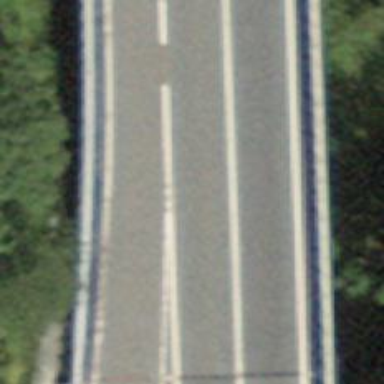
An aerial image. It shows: Asphalt bridge on trunk link highway.